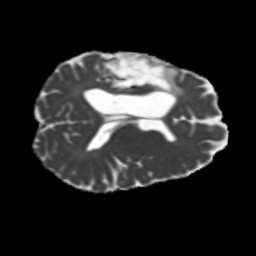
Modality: MD
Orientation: axial
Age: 42
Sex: male
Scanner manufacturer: siemens
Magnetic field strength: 3 T
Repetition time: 5.25 s
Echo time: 0.08 s